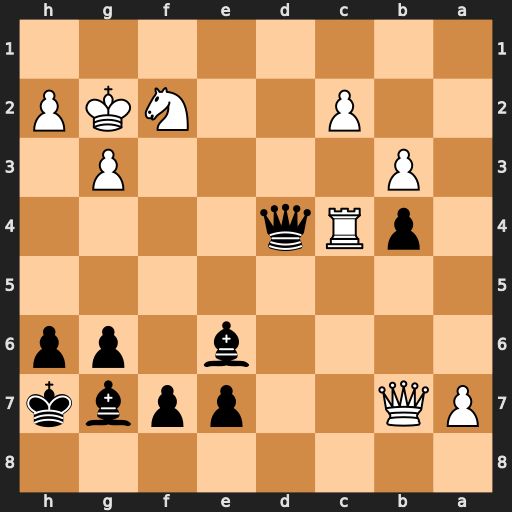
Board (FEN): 8/PQ2ppbk/4b1pp/8/1pRq4/1P4P1/2P2NKP/8
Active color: b
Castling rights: -
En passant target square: -
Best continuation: Bd5+ Qxd5 Qxd5+